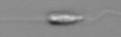
Label: flagellate_morphotype3